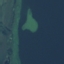
Land use / land cover: SeaLake